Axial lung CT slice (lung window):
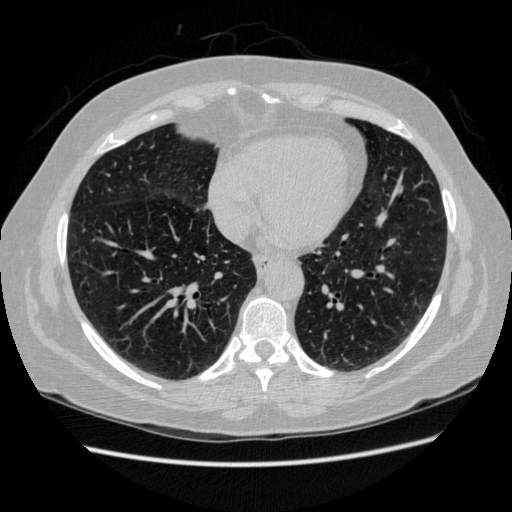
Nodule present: no